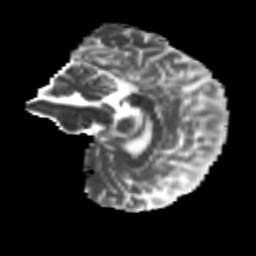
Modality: MD
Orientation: sagittal
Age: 43
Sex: male
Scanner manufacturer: siemens
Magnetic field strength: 3 T
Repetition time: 8.6 s
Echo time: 0.095 s